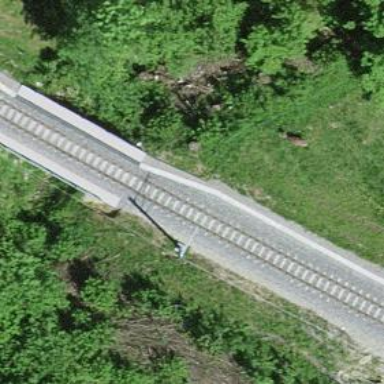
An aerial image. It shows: Narrow gauge railway bridge with electrified contact lines.